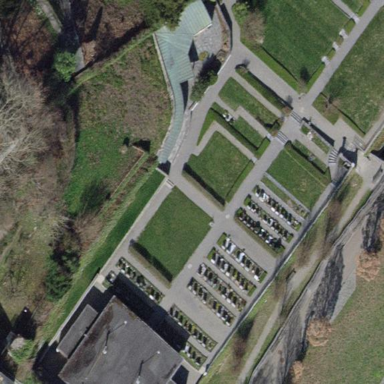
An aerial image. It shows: Cemetery.